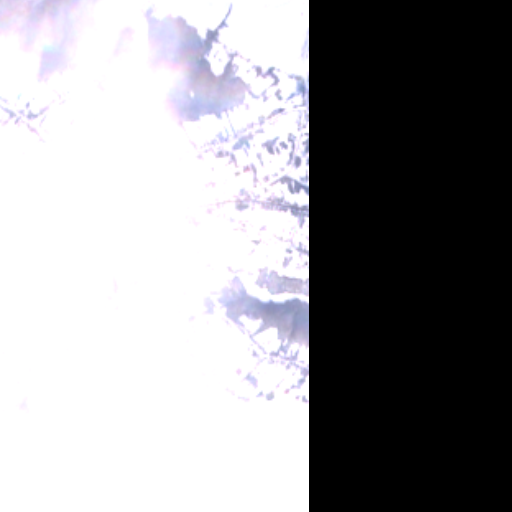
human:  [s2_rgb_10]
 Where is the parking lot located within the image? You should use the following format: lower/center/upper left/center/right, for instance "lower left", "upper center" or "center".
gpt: The parking lot is located in the center of the image.
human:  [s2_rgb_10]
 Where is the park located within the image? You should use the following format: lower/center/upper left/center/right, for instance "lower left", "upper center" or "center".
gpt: There is no park in the image.